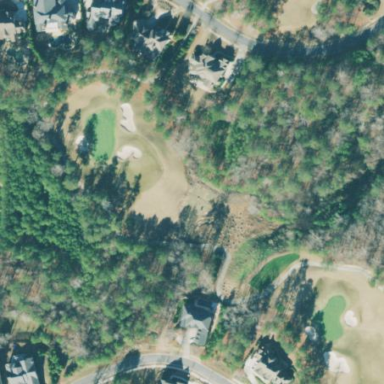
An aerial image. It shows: Rough area on grassy golf course.